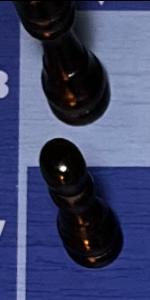
Label: Pawn_Black